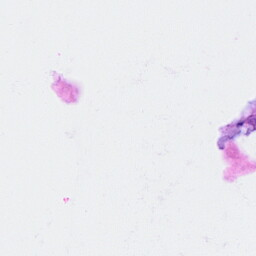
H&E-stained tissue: Breast